Field crop: maize
Growth stage: 2
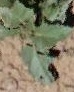
Species: datura